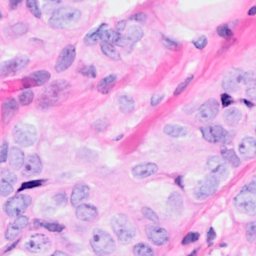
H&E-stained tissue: Breast